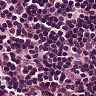
Metastatic tissue present: no